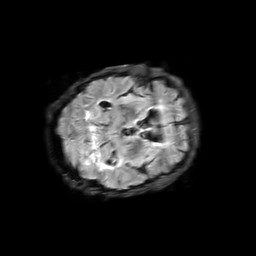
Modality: FLAIR
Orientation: axial
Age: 54
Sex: female
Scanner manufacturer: philips
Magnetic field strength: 3 T
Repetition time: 11 s
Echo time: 0.12 s